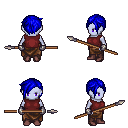
a pixel art fantasy rpg character, female body template, dark elf, purple skin, maroon sleeveless shirt, robe skirt, blue pixie cut hairstyle, metal gloves, maroon shoes, spear, four views (front, back, left, right), 2x2 character sprite sheet, small pixel art, hard edges, no anti-aliasing